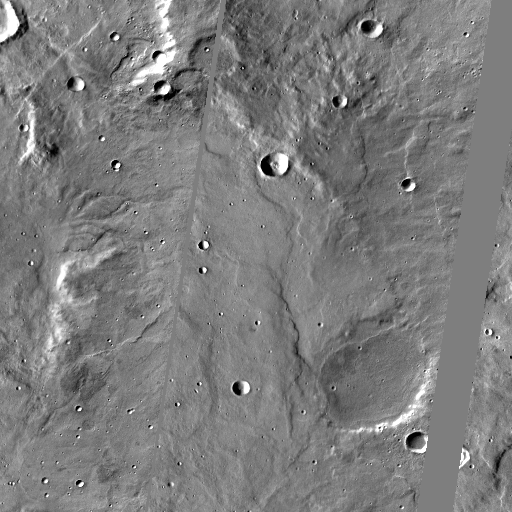
Crater classes present: Background, Other, Buried, Secondary